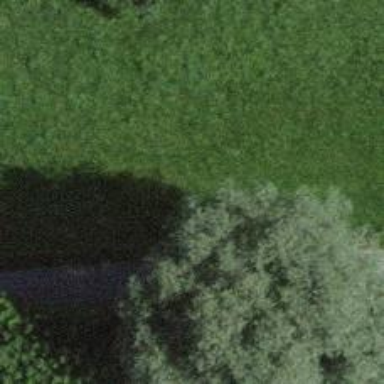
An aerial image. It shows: Beautiful tree in nature.